Question: This is how my gridview looks

I want to make so the text in the first button is matching the forumname , in this example it should be ssssss and the button below it should be Seinfeld. I'm getting the data from an array that I get from Service that I wrote, then I bind the array to the GridView. I think I should change the button text while the gridview is being created but I don't have any idea how to accomplish that.
Also the gridview is created after typing in a box the forum name you want to find then clicking go.
'''
protected void btgo_Click(object sender, EventArgs e)
{
string forumname = tbforumname.Text;
if (string.IsNullOrEmpty(forumname) == true)
{
lberror.Text = "Please enter a forum to search!";
}
else if (ws.GetList(forumname) == null)
lberror.Text = "didn't found any matching forums!";
else
{
GridView1.DataSource = ws.GetList(forumname);
GridView1.DataBind();
}
}
'''
<%@ Page Language="C#" AutoEventWireup="true" CodeBehind="menu.aspx.cs" Inherits="MyInterface.menu" %>
'''
<!DOCTYPE html>
<html xmlns="http://www.w3.org/1999/xhtml">
<head runat="server">
<title></title>
</head>
<body>
<form id="form1" runat="server">
<br />
&nbsp;<asp:TextBox ID="tbforumname" runat="server"></asp:TextBox>
&nbsp;
<asp:Button ID="btgo" runat="server" Text="Go" OnClick="btgo_Click" />
<br />
<br />
<asp:Label ID="lberror" runat="server"></asp:Label>
<asp:GridView ID="GridView1" runat="server" OnSelectedIndexChanged="GridView1_SelectedIndexChanged">
<Columns>
<asp:ButtonField ButtonType="Button" CommandName="Select" Text="Button" />
</Columns>
</asp:GridView>
<br />
</form>
</body>
</html>
'''
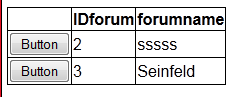
Answer: If you have a 'asp:TemplateField' inside your gridview for your button, you could try this
'''
<asp:TemplateField HeaderText="myButton" >
<ItemTemplate>
<asp:Button ID="btn" runat="server" Text='<%# Eval("ColumnTextName") %>'/>
</ItemTemplate>
</asp:TemplateField>
'''
'ColumnTextName' is the name of the forumname column. The button text will be written every time you fill your gridview
For 'ButtonField' try this
'''
protected void gv_RowDataBound(object sender, GridViewRowEventArgs e)
{
int colText = 1; //the index of the column you want to get the text
int colButton = 0; //the index of the column of your button
if (e.Row.RowType == DataControlRowType.DataRow)
{
(e.Row.Cells[colButton].Controls[0] as Button).Text = e.Row.Cells[colText].Text;
}
}
'''
and add this property to the gridview 'OnRowDataBound="gv_RowDataBound"'